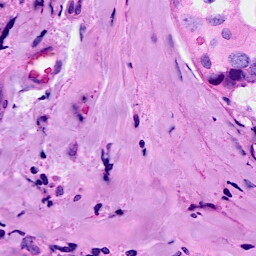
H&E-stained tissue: Breast